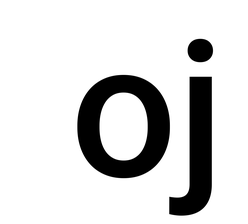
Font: Roboto_Medium